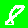
Digit: 8